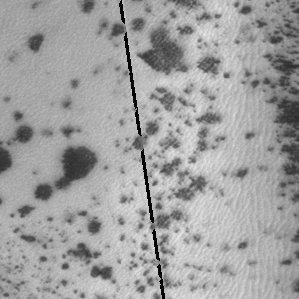
Label: frost